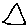
Label: triangle